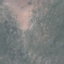
Land use / land cover class: HerbaceousVegetation